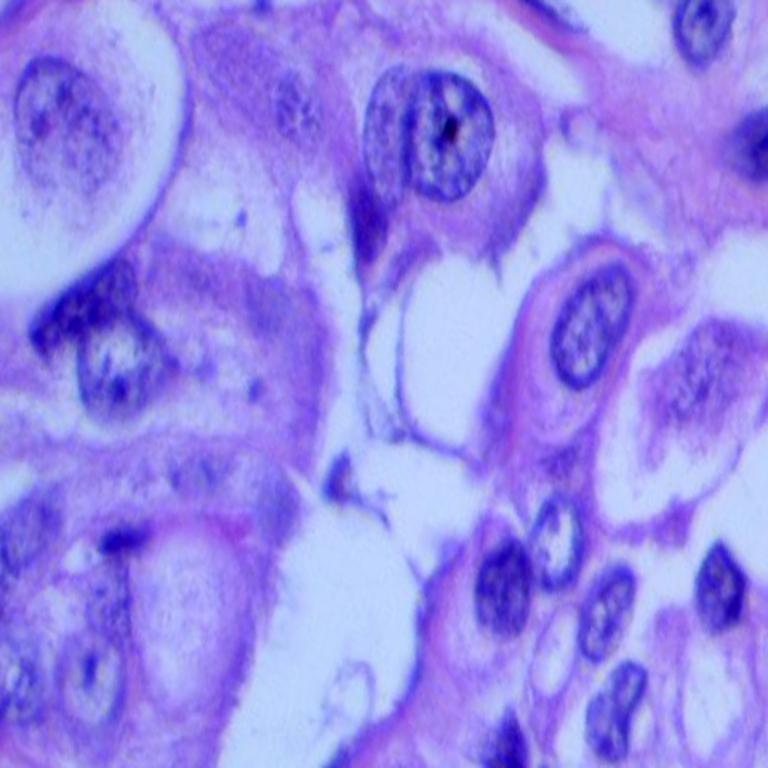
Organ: lung
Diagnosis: adenocarcinomas